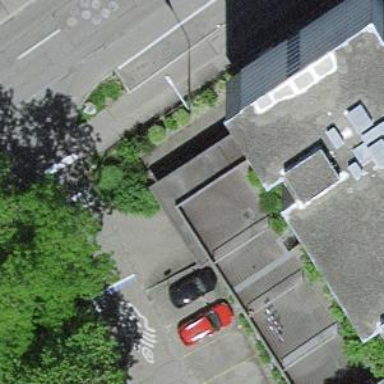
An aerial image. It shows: Parking entrance.